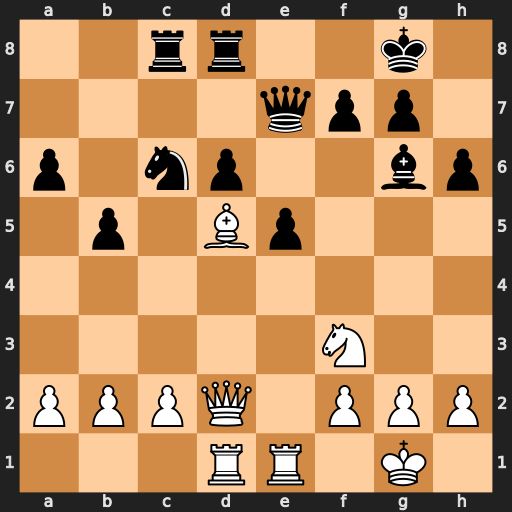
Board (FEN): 2rr2k1/4qpp1/p1np2bp/1p1Bp3/8/5N2/PPPQ1PPP/3RR1K1
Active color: w
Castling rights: -
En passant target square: -
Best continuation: Bxc6 Rxc6 Nxe5 dxe5 Qxd8+ Qxd8 Rxd8+